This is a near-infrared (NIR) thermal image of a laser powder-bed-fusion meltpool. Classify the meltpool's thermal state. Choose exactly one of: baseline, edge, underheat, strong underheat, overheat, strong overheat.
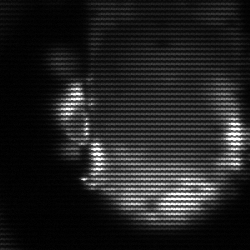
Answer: baseline